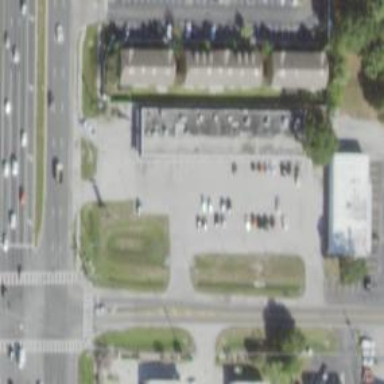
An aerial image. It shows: Convenience shop.